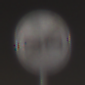
Verkehrszeichen: EndeUeberholverbot
Umgebung: Outdoor, Urban
Tageszeit: Night
Wetter: PartlyCloudy
Licht: Artificial
Jahreszeit: NotSpecified
Kontrast: HighContrast